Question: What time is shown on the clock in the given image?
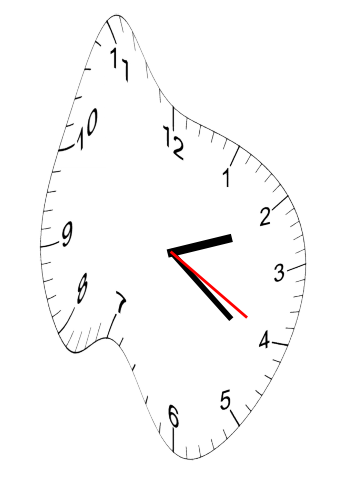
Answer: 02:21:20